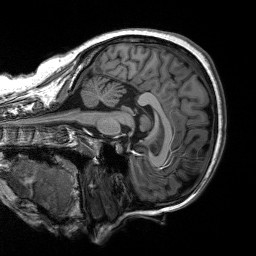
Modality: T1w
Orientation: sagittal
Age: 32
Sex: female
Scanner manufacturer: siemens
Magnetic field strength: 3 T
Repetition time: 2.53 s
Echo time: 0.00219 s